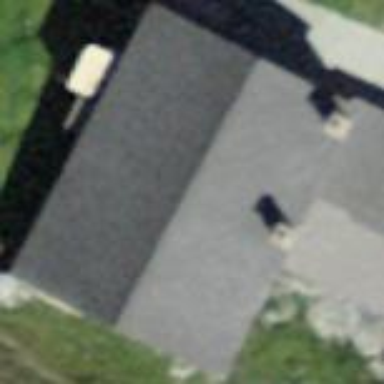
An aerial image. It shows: Building with grey gabled roof.